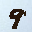
Label: 9